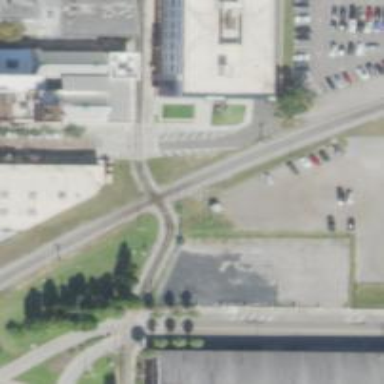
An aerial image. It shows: Railway crossing.